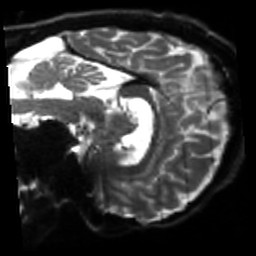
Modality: sbref
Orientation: sagittal
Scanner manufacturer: siemens
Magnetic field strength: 3 T
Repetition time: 4 s
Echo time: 0.0594 s